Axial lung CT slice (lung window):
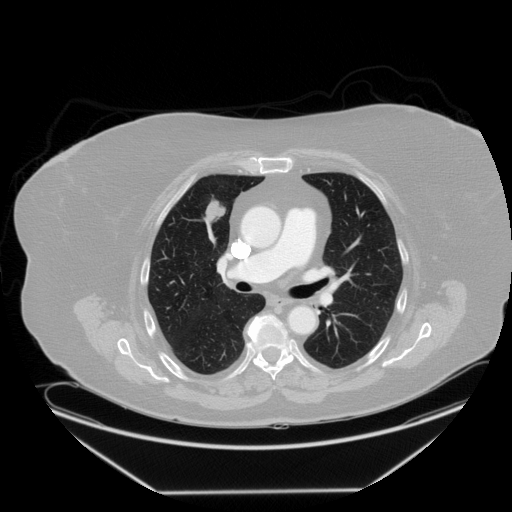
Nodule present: yes
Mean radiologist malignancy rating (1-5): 3.667